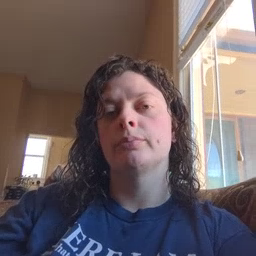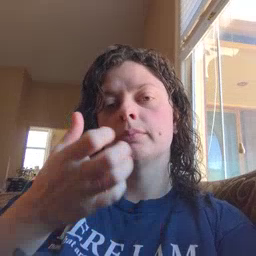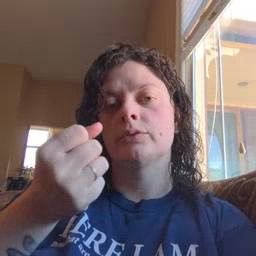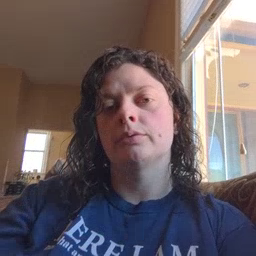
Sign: milk